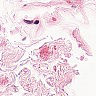
Metastatic tissue present: no